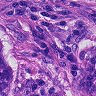
Metastatic tissue present: yes